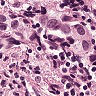
Metastatic tissue present: yes